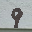
Label: 9